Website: bh-photo
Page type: address-validator
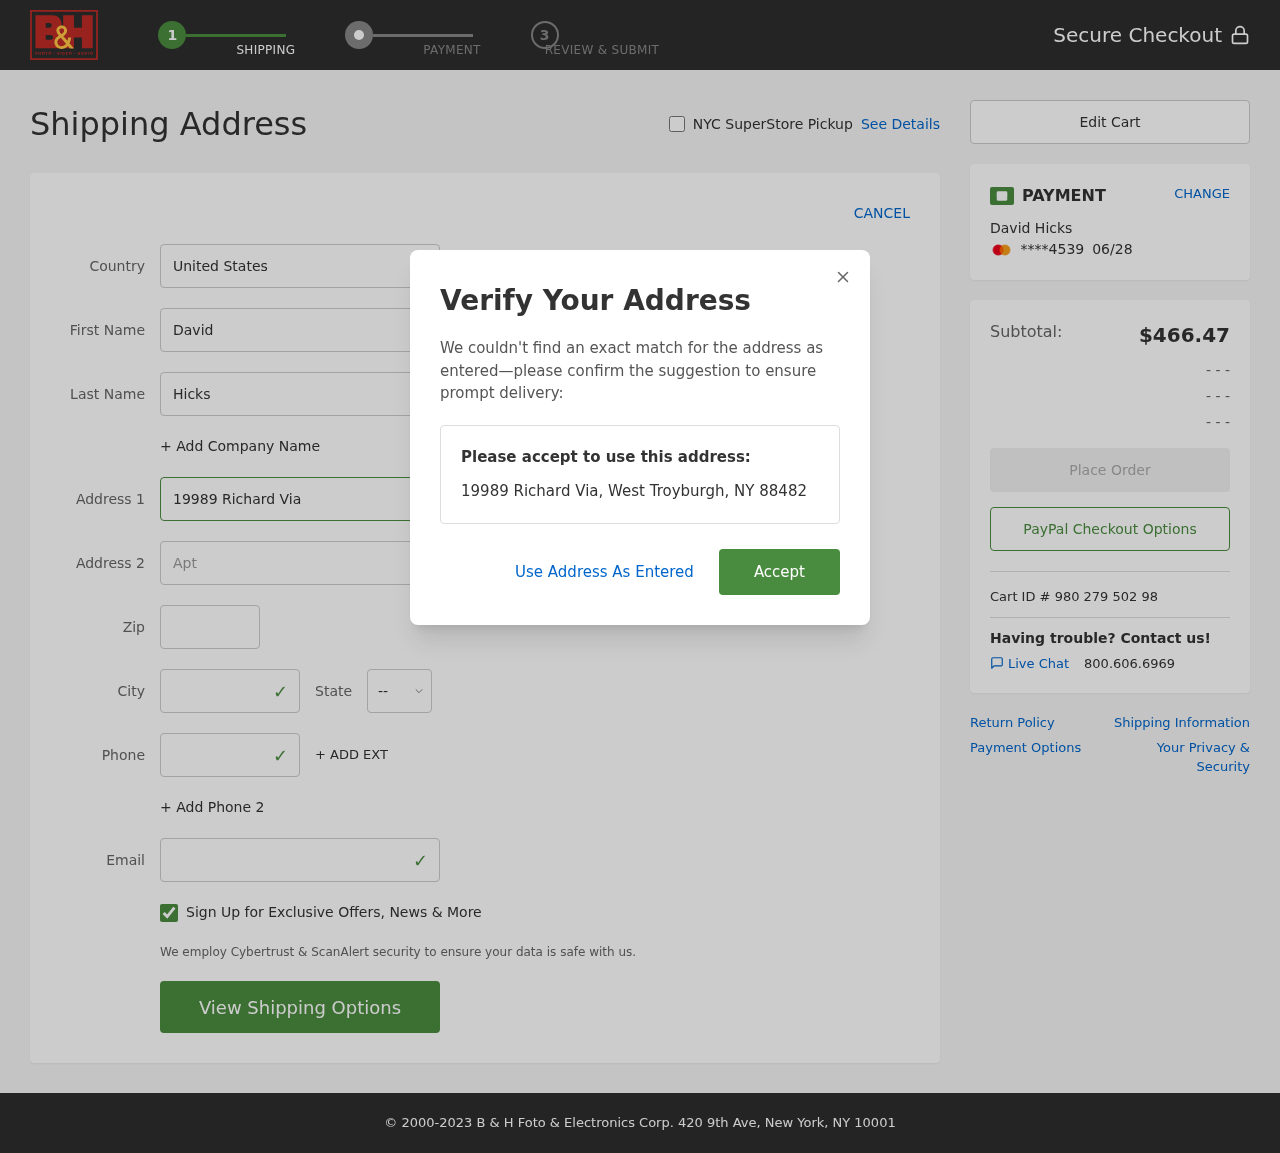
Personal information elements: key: PII_CARD_EXPIRY
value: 06/28
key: PII_CARD_LAST4
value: ****4539
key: PII_CITY
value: West Troyburgh
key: PII_COUNTRY
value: United States
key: PII_EMAIL
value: david.hicks@gmail.com
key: PII_FIRSTNAME
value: David
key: PII_FULLNAME
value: David Hicks
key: PII_LASTNAME
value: Hicks
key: PII_PHONE
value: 9037944158
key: PII_POSTCODE
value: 88482
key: PII_STATE_ABBR
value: NY
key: PII_STREET
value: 19989 Richard Via
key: PII_STREET2
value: Apt. 238
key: PII_CITY_STATE_ZIP
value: West Troyburgh, NY 88482
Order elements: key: ORDER_SUBTOTAL
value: $466.47
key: ORDER_ID
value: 980 279 502 98